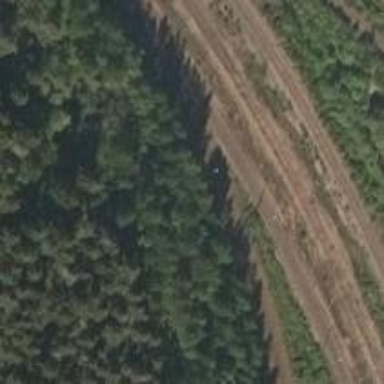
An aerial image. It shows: Railway yard.